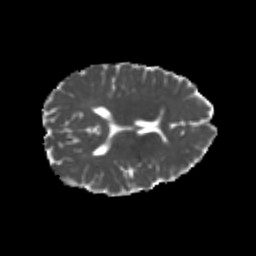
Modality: MD
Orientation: axial
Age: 25
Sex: female
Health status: healthy
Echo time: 0.074 s